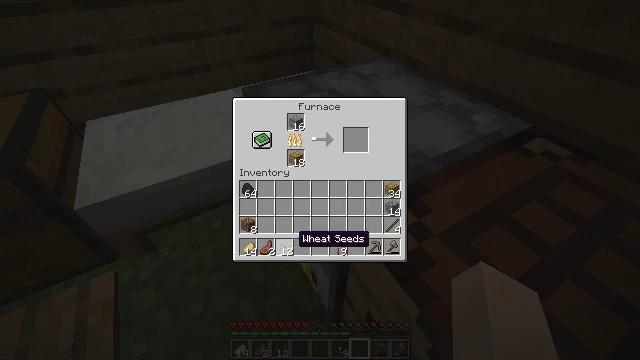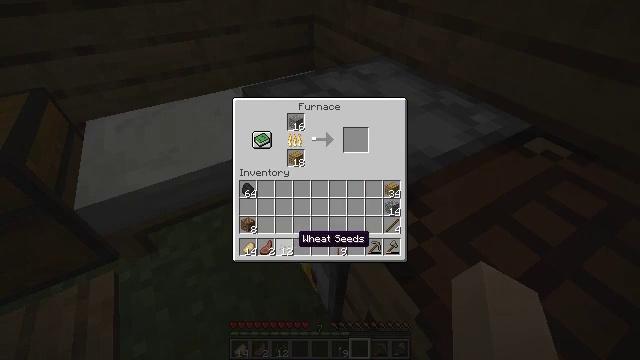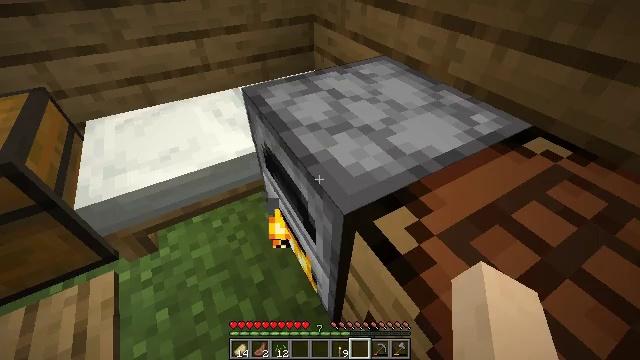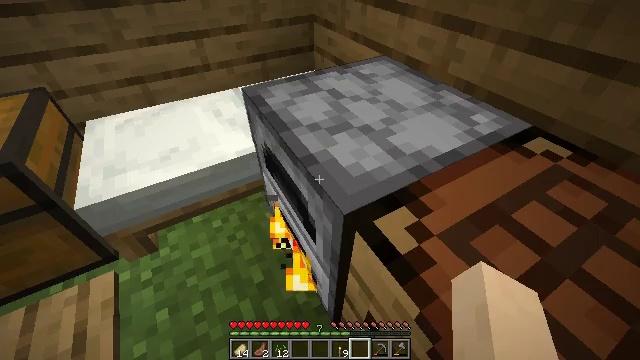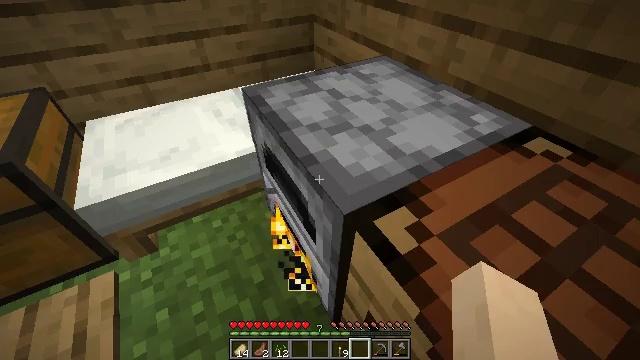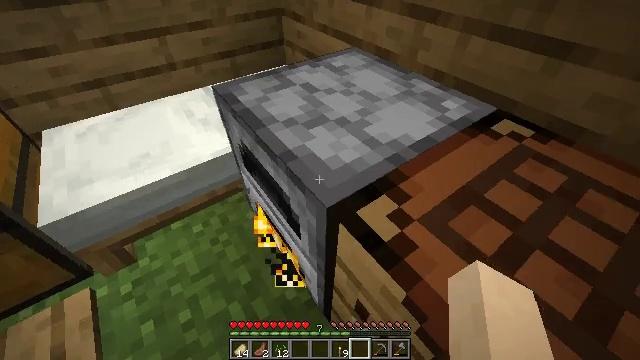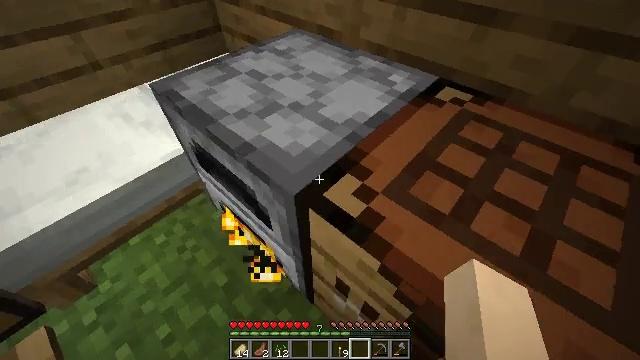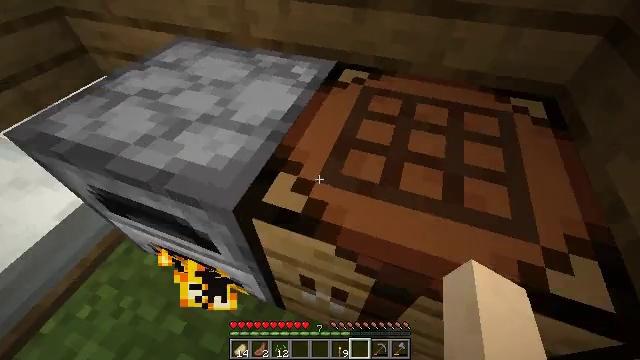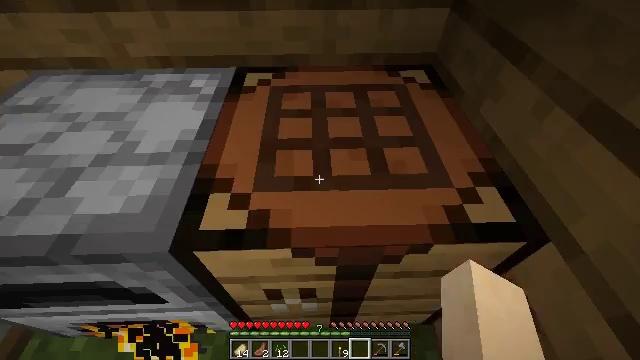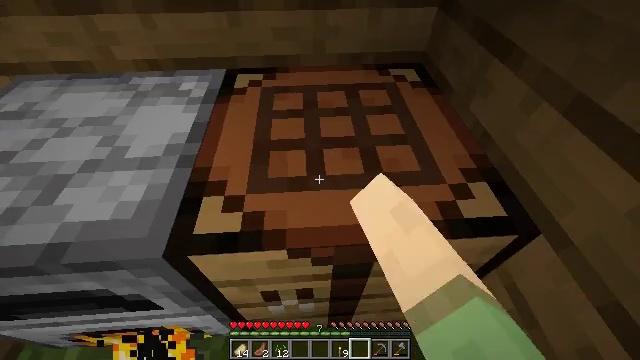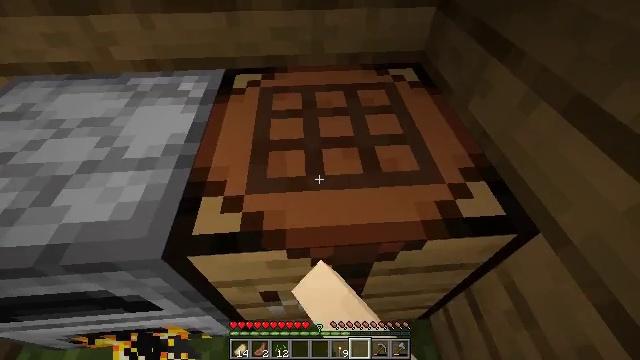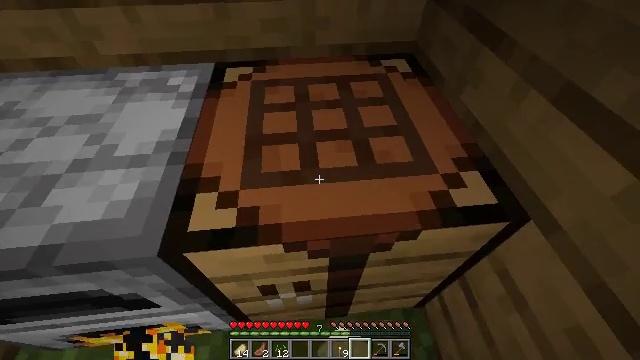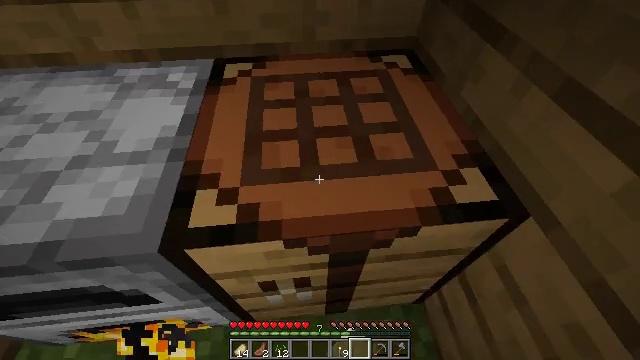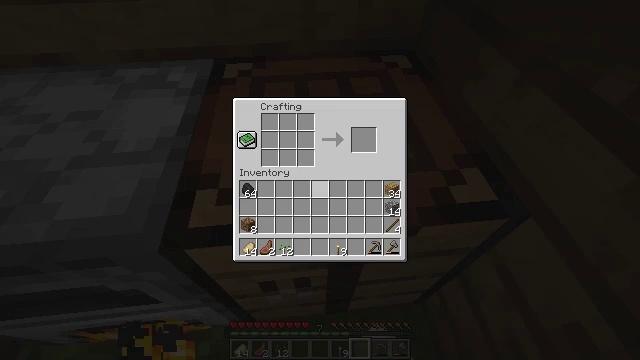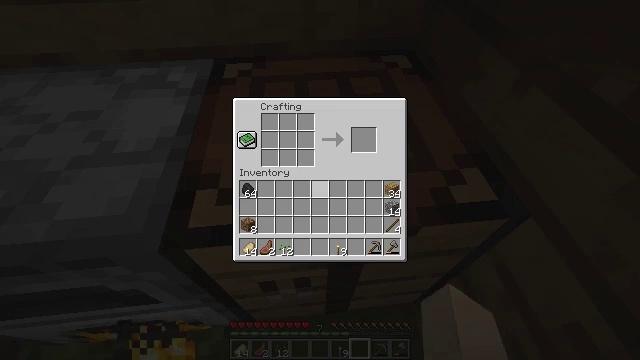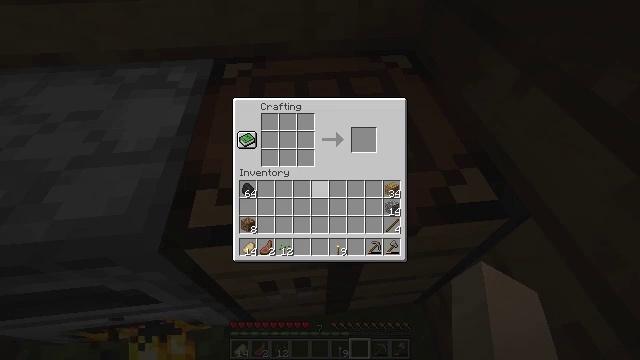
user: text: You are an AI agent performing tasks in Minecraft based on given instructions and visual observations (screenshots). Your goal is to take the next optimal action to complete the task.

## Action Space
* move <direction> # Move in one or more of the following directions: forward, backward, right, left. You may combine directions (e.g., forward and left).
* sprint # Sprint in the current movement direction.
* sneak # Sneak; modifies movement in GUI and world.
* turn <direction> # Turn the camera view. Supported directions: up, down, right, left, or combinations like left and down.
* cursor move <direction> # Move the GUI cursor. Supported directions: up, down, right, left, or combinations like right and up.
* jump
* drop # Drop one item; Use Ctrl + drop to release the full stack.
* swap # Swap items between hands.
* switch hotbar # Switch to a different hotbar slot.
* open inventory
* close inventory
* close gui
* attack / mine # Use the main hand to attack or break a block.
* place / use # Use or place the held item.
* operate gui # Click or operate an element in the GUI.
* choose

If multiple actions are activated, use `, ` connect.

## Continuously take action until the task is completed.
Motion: motion action
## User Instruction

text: Get a wooden hoe by using sticks and planks.
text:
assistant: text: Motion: no_op
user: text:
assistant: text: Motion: no_op
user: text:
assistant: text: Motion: close gui
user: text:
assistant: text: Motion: open inventory
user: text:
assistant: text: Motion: turn right and down, open inventory
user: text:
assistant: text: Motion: turn right and down
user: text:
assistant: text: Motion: turn right
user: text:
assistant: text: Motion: turn right, use / place
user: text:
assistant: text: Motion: turn right, use / place
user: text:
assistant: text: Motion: use / place
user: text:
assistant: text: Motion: turn right and down
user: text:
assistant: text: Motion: no_op
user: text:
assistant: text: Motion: no_op
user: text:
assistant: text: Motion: no_op
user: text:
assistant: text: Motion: no_op
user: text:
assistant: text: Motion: no_op
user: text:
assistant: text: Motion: no_op
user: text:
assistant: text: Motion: cursor move right and down
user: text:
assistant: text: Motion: cursor move right and down
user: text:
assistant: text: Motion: cursor move right and down
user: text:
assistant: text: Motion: no_op
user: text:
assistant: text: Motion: no_op
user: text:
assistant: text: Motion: cursor move left
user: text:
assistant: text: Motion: cursor move left
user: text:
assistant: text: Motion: no_op
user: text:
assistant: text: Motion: operate gui
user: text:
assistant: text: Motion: operate gui
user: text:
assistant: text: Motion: operate gui
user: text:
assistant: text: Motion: no_op
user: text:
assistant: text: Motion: no_op